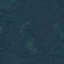
Land use / land cover class: Forest